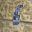
Label: 6